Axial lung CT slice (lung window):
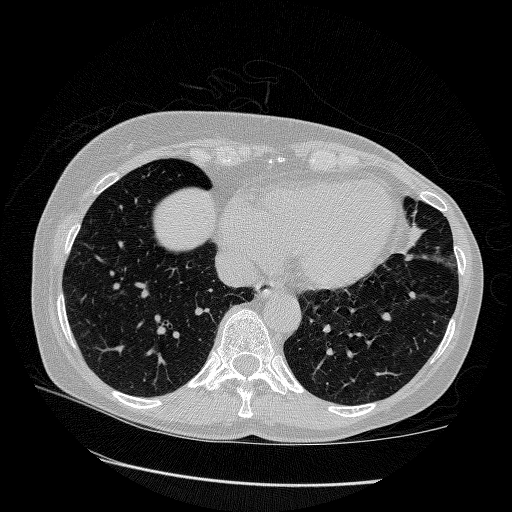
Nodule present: no